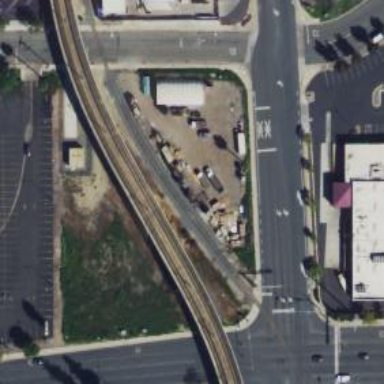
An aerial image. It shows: Bridge for light rail railway with electrified contact lines.